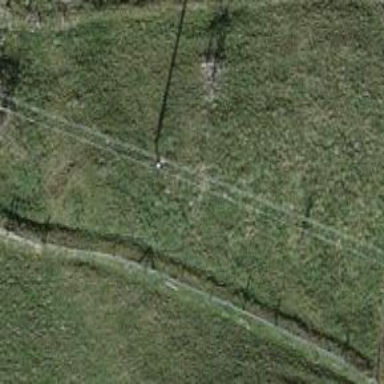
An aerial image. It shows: Minor power line.